Field crop: maize
Growth stage: 2
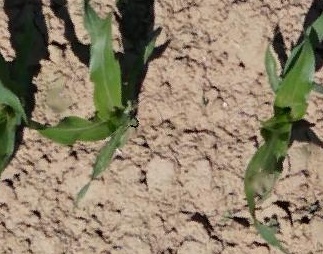
Species: maize